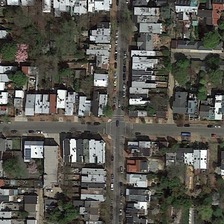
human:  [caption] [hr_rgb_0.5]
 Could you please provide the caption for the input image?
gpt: the road extending in all directions, automobile running in above .

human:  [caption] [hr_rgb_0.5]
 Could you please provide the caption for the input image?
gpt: many buildings and green trees are around a crossroads in a dense residential area .

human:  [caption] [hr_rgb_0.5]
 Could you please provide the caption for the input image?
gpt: many buildings and green trees are around a crossroads in a dense residential area .

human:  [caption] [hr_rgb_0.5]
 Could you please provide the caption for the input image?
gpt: the residential buildings on both sides of the road are neatly arranged .

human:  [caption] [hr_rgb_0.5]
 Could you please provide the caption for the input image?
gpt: the residential buildings on both sides of the road are neatly arranged .